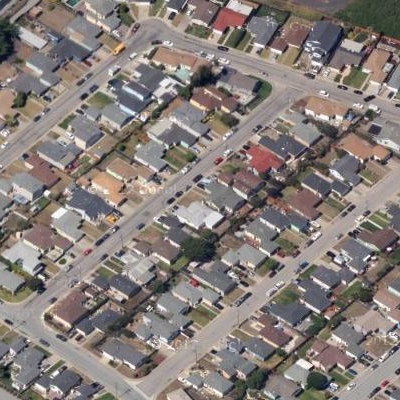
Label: Resident